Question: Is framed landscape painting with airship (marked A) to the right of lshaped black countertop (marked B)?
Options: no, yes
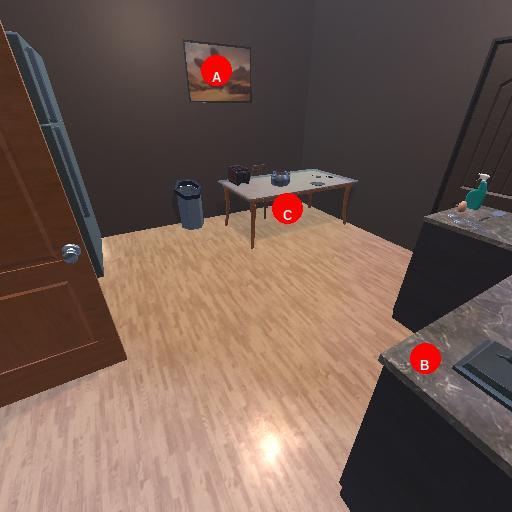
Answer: no